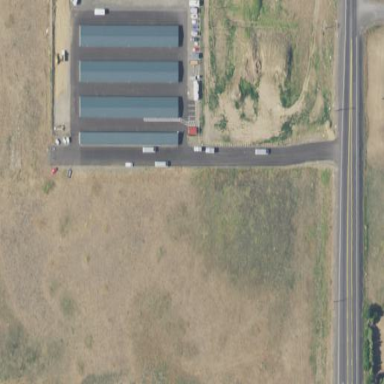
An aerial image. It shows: Commercial area with self-storage facility.